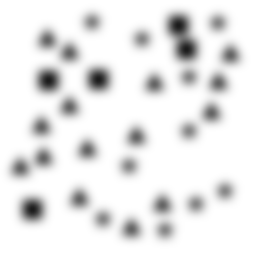
Squares: 5
Triangles: 15
Stars: 10
Total shapes: 30